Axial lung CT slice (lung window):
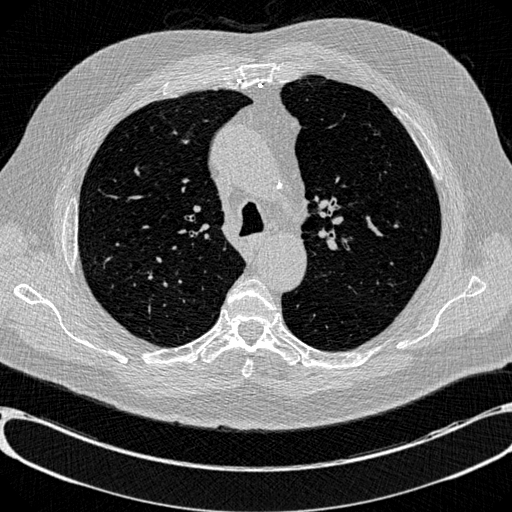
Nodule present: no